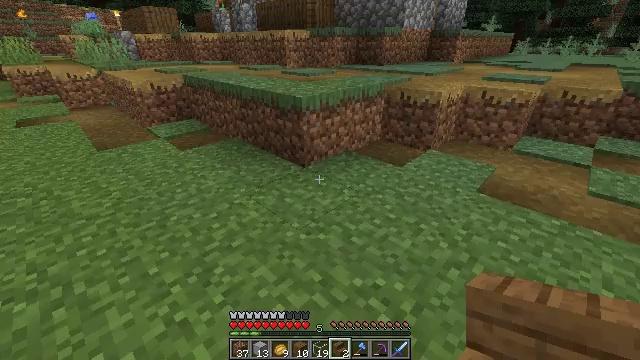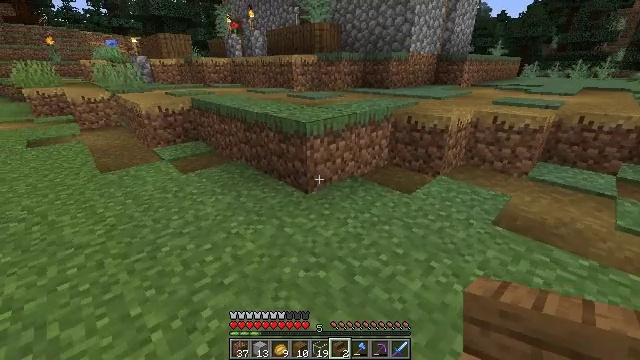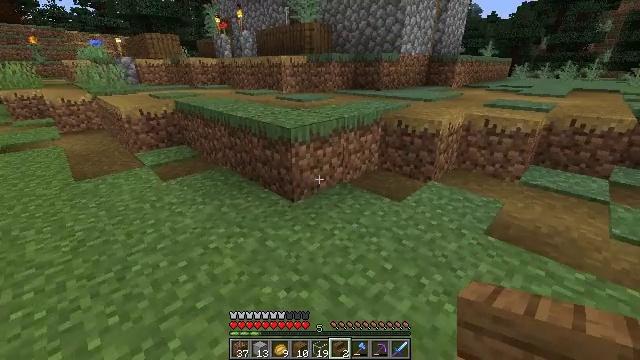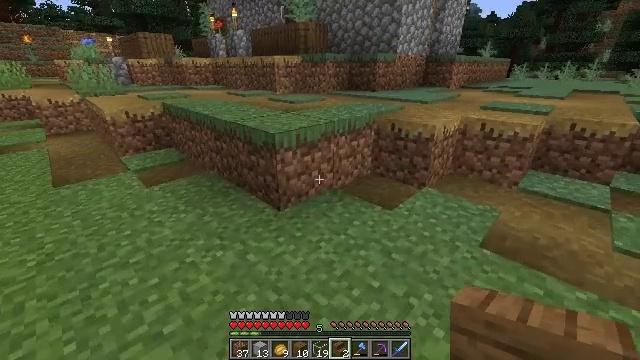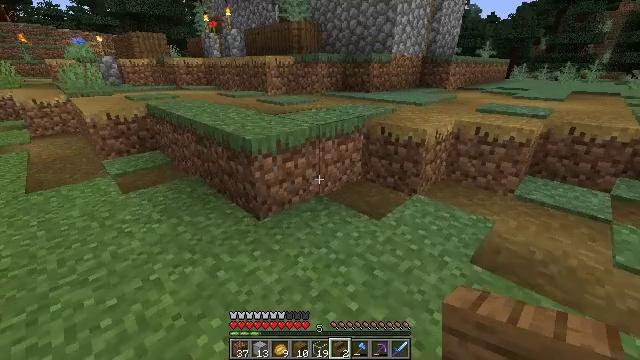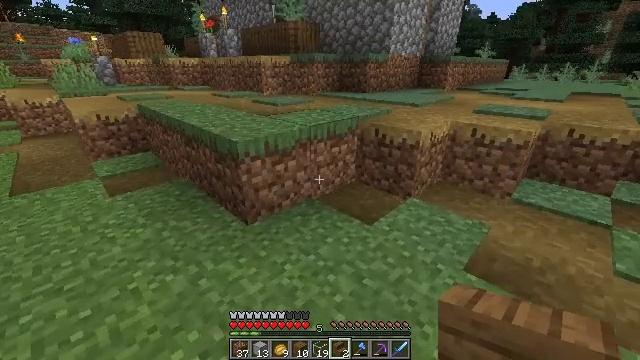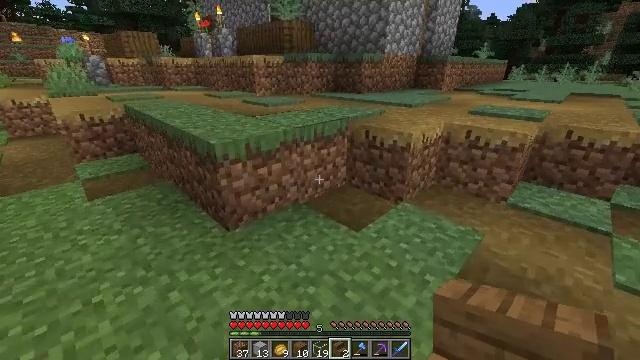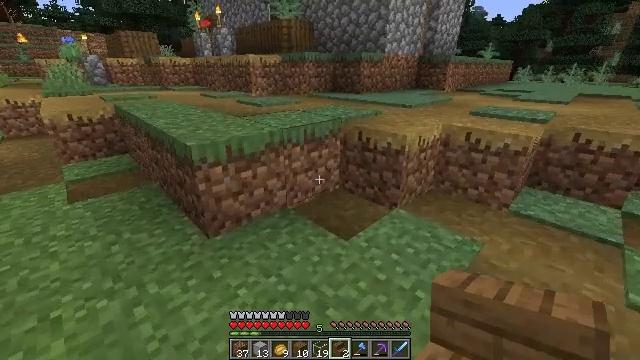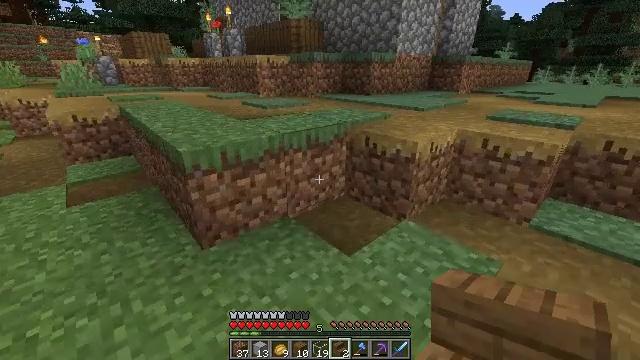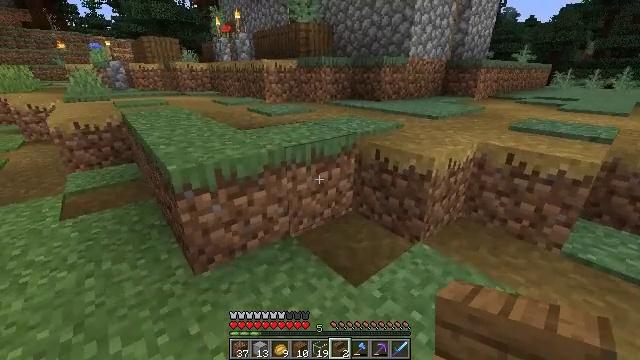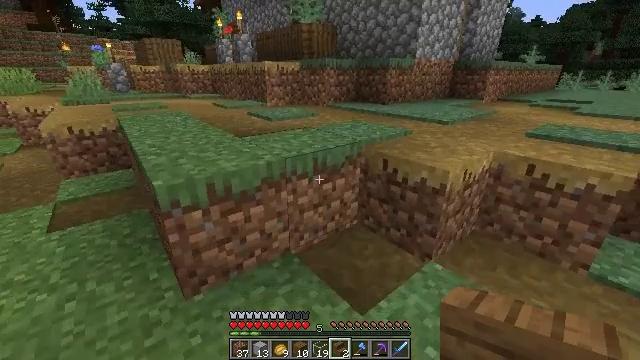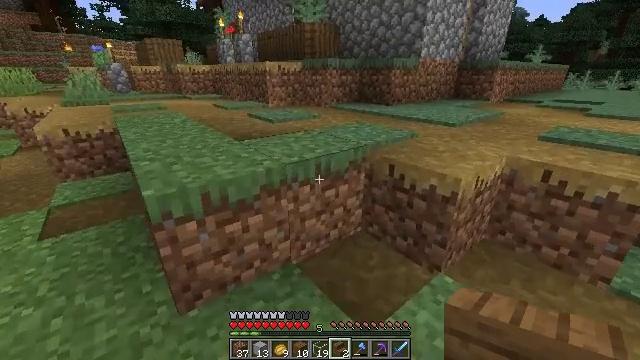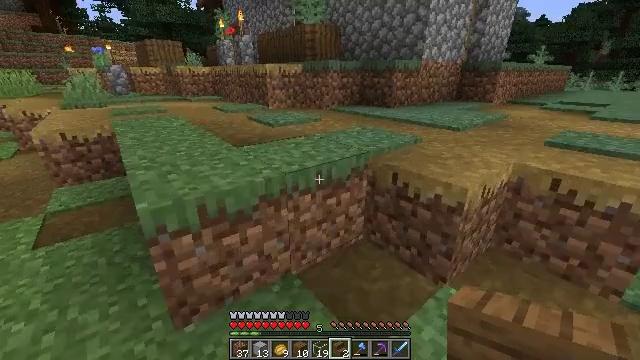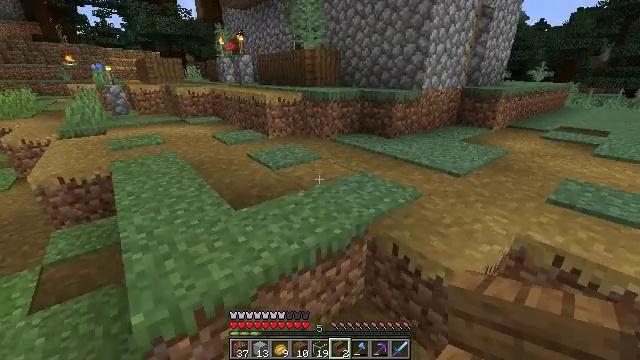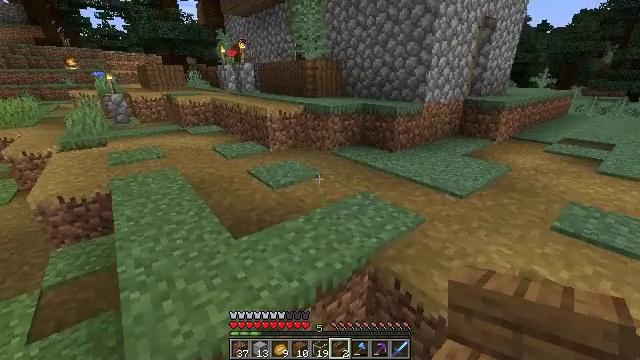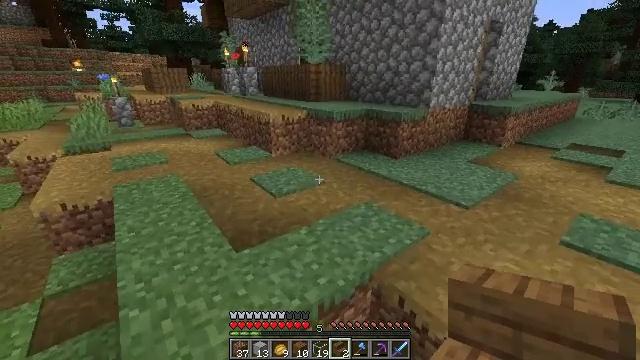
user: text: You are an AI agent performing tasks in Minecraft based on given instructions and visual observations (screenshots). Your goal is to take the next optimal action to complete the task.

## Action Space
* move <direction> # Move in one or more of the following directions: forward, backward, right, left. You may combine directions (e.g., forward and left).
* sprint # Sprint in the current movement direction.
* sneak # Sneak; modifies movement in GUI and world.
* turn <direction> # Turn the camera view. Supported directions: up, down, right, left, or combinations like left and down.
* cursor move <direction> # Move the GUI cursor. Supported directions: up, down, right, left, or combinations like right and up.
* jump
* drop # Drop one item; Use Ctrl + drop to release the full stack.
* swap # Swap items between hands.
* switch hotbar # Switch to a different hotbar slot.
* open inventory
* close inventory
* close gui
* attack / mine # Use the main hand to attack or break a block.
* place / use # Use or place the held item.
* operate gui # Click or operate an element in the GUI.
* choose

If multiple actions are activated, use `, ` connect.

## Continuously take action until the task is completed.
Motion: motion action
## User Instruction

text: Gather cobblestone stairs from the structure.
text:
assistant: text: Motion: move forward and move right, turn left and up
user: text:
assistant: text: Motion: move forward and move right, turn right
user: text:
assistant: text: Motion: move forward and move right
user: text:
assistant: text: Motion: move forward and move right
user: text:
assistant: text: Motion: move forward and move right
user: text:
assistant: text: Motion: move forward and move right
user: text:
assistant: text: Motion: move forward
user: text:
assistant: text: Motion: move forward, turn left
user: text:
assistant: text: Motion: move forward, turn left
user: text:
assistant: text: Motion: move forward
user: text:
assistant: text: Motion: move forward
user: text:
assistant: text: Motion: move forward, jump
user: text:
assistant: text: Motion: move forward, jump
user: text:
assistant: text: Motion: move forward, jump
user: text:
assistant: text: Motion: move forward, jump
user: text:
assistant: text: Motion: move forward, turn left, jump
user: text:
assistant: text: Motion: move forward, jump
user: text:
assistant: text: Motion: move forward, jump
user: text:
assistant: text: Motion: move forward, jump
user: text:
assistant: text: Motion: move forward, jump
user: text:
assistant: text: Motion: move forward, jump
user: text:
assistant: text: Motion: move forward, jump
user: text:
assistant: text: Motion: move forward, jump
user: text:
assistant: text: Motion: move forward, jump
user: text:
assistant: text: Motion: move forward, jump
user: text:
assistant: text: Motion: move forward, jump
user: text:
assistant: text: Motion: move forward, jump
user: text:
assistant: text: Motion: move forward, turn left, jump
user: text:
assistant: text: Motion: move forward, turn left, jump
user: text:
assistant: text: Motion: move forward, jump